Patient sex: M
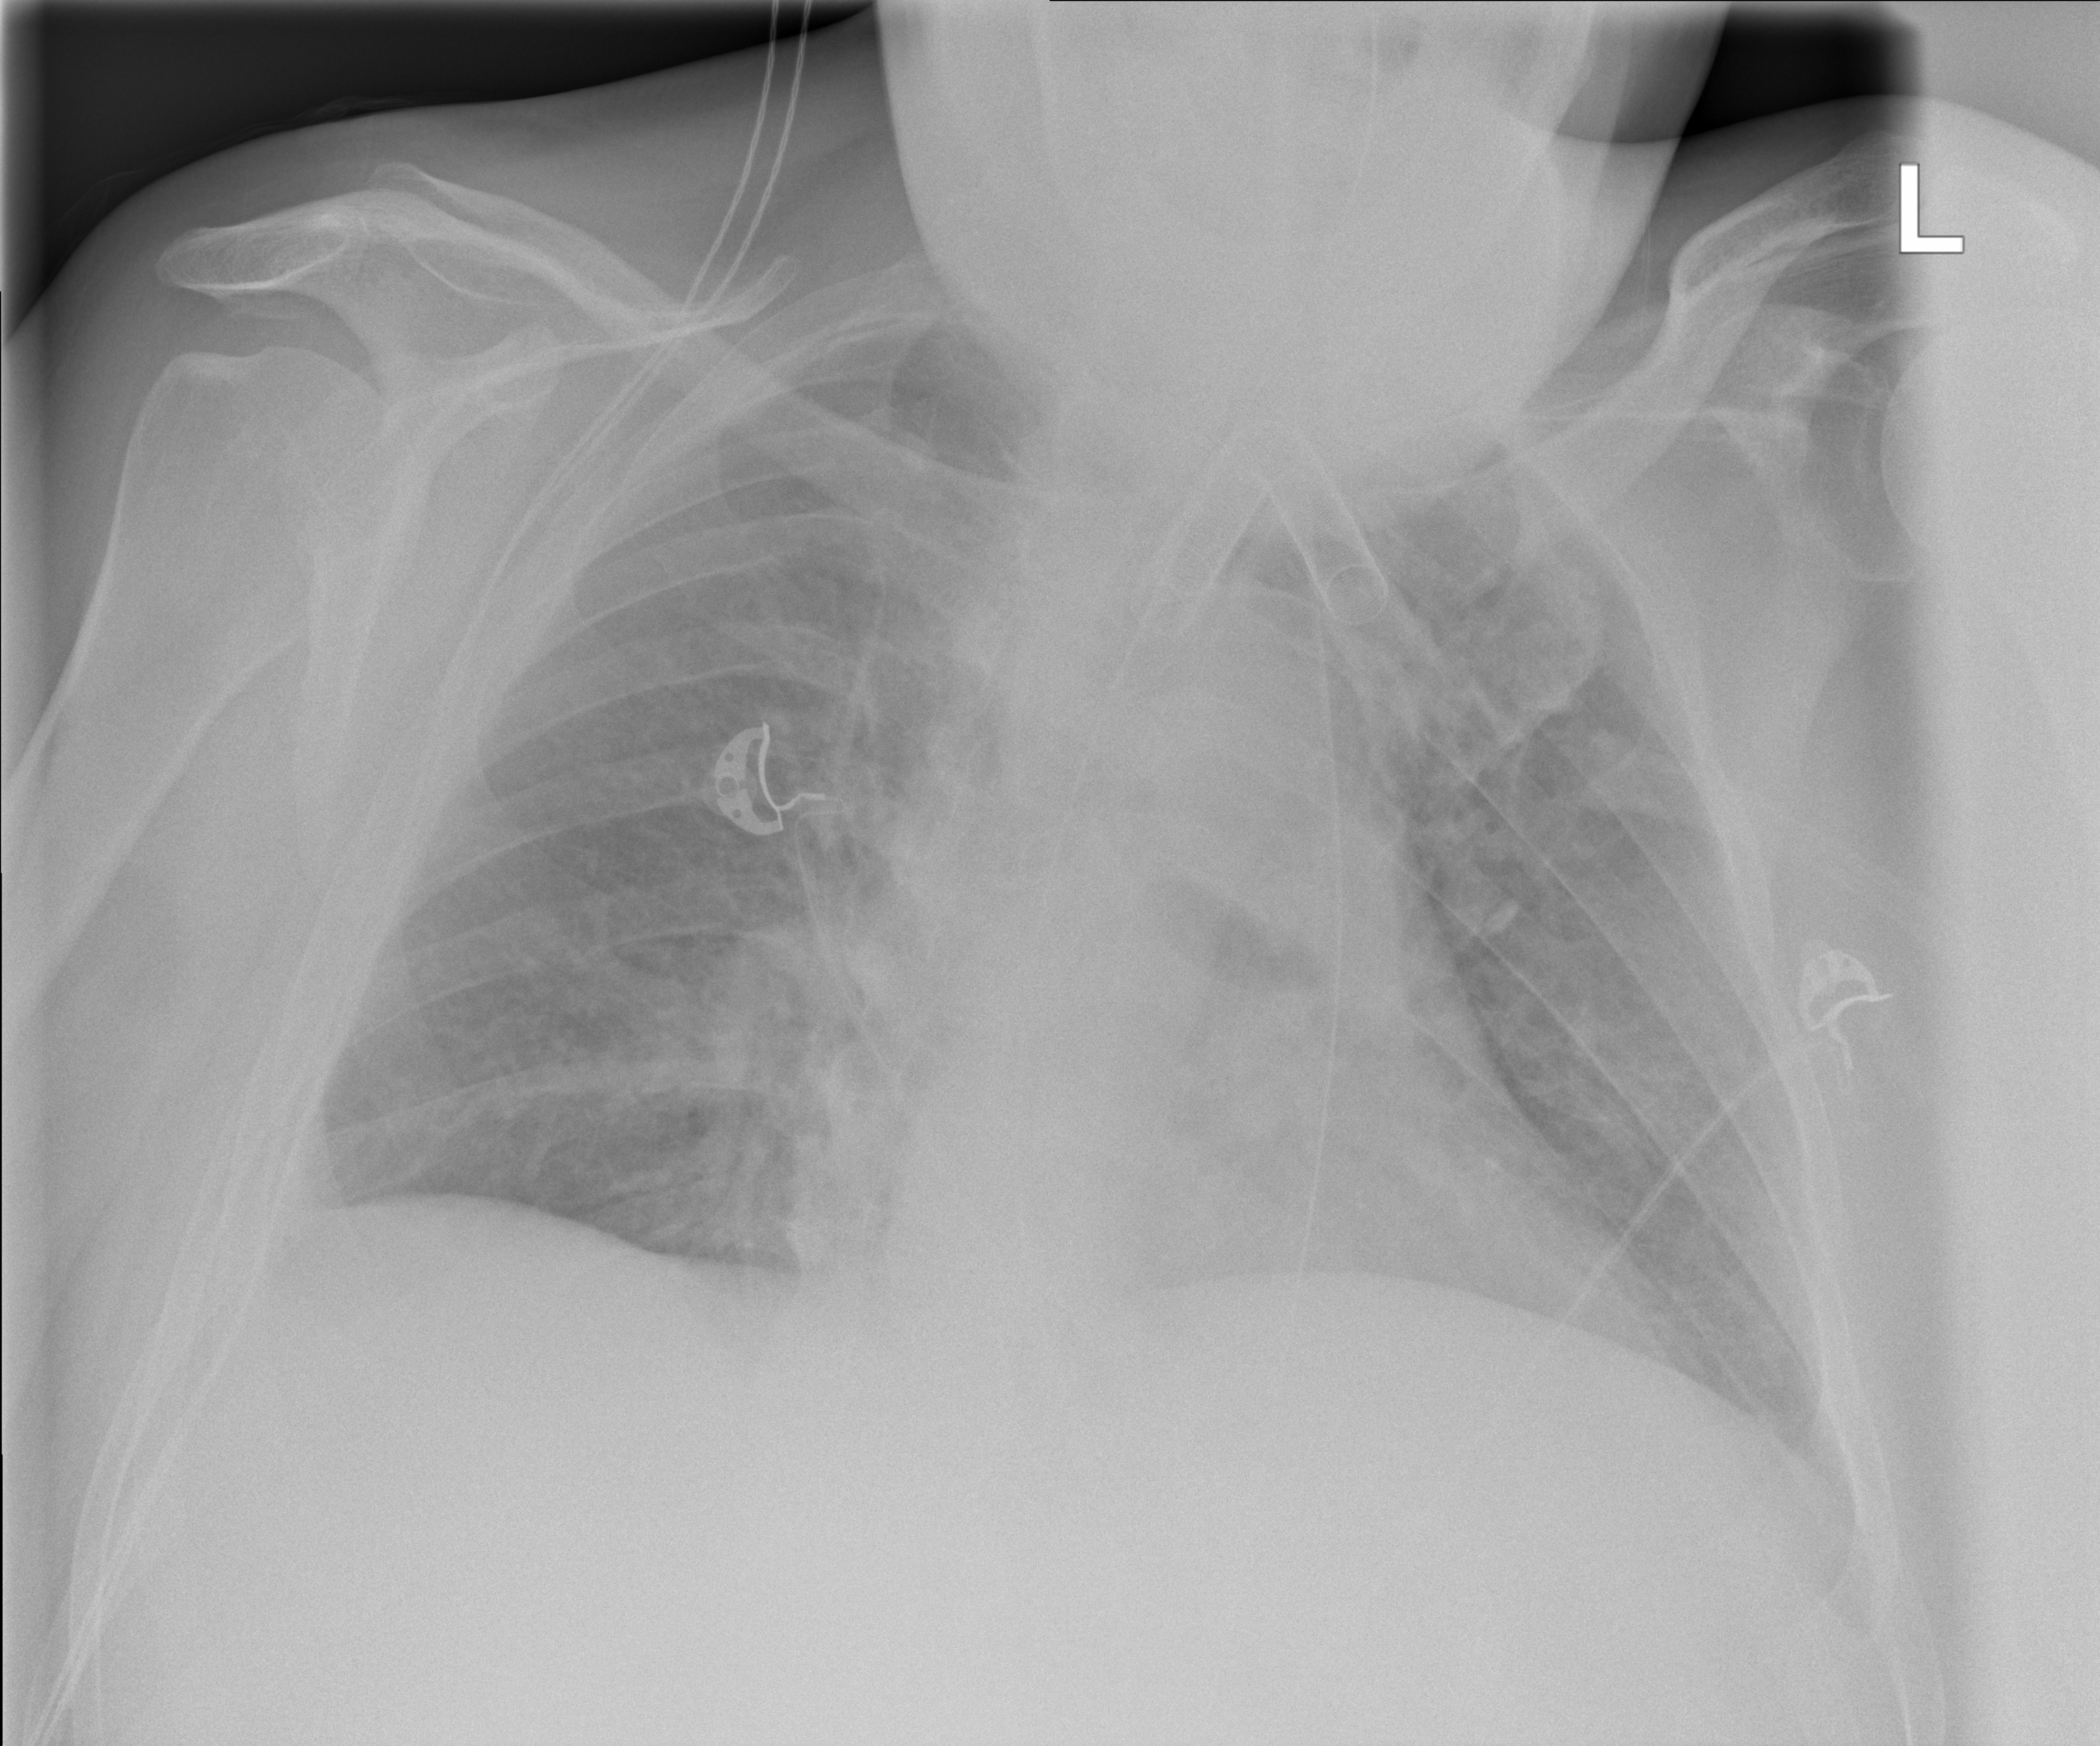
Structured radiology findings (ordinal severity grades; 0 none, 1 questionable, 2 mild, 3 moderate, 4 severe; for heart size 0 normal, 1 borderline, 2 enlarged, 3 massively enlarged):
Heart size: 2
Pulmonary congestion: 3
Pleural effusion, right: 0
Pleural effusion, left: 0
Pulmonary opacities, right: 1
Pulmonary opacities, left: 1
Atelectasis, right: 0
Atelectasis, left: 2